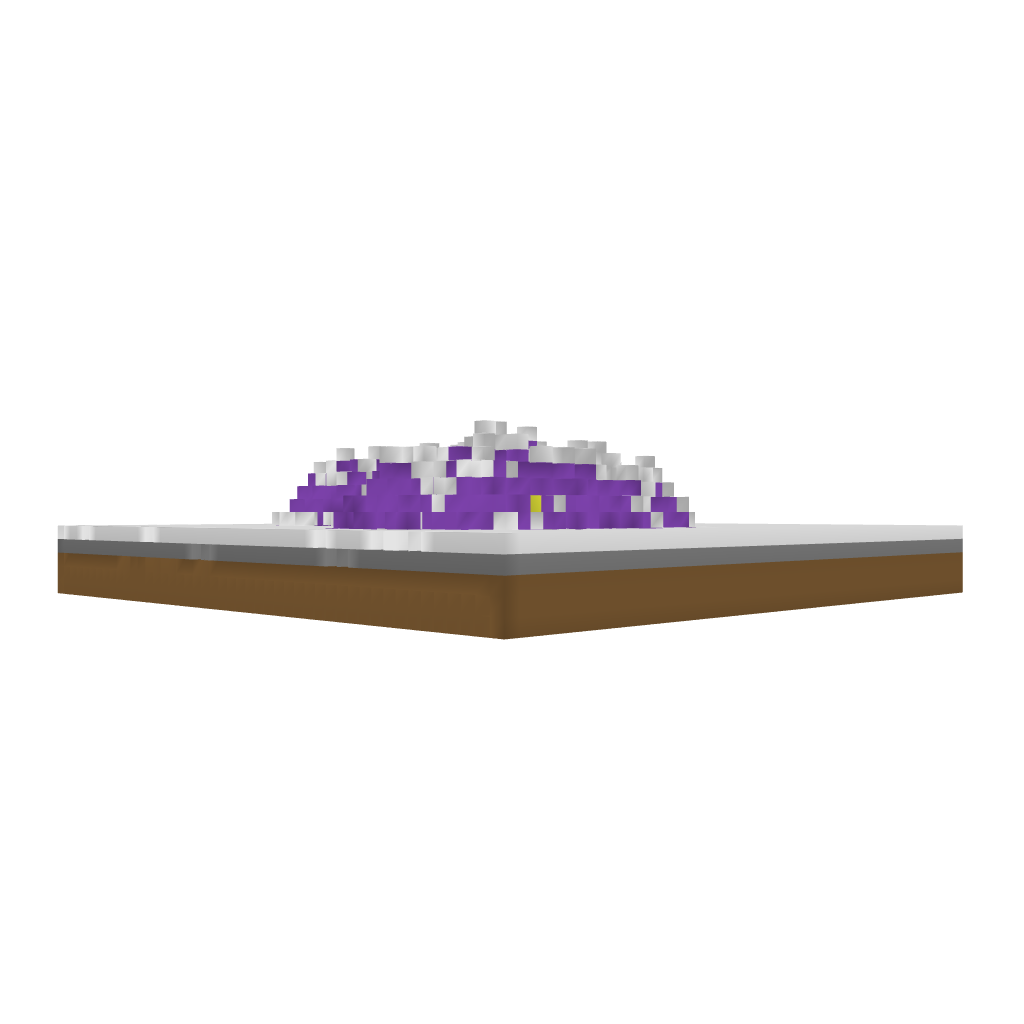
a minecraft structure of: Secret Room bad low quality